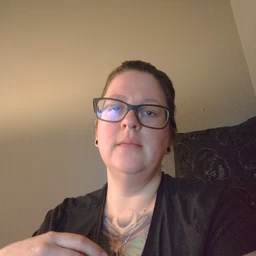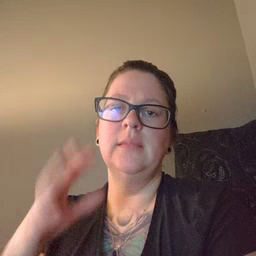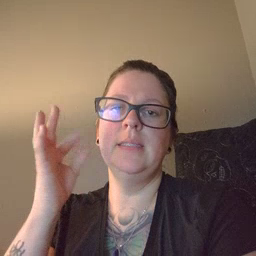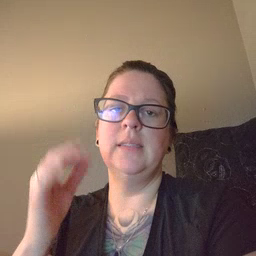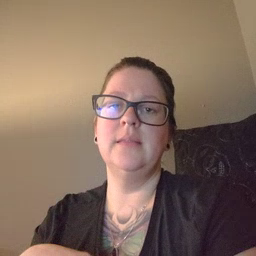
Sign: kitty